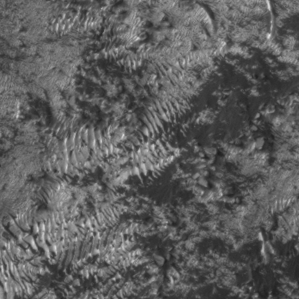
Label: frost